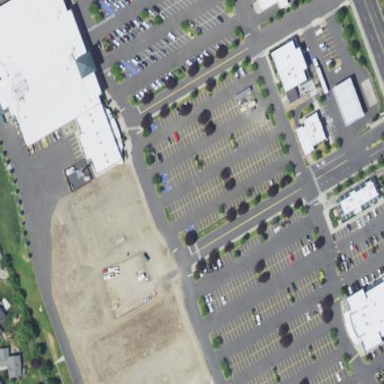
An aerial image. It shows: Retail area.